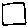
Label: square